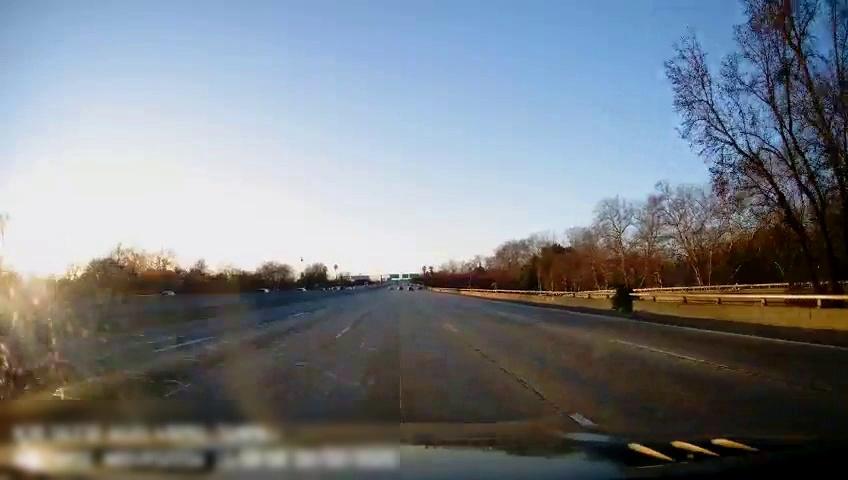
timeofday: Day
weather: Sunny
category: Drivable Space
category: Lanes | Current Lane
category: Lanes | Current Lane
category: Lanes | Alternate Lane
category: Lanes | Alternate Lane
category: Lanes | Alternate Lane